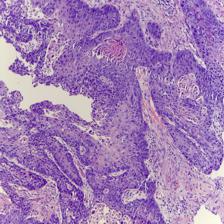
Diagnosis: OSCC